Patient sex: M
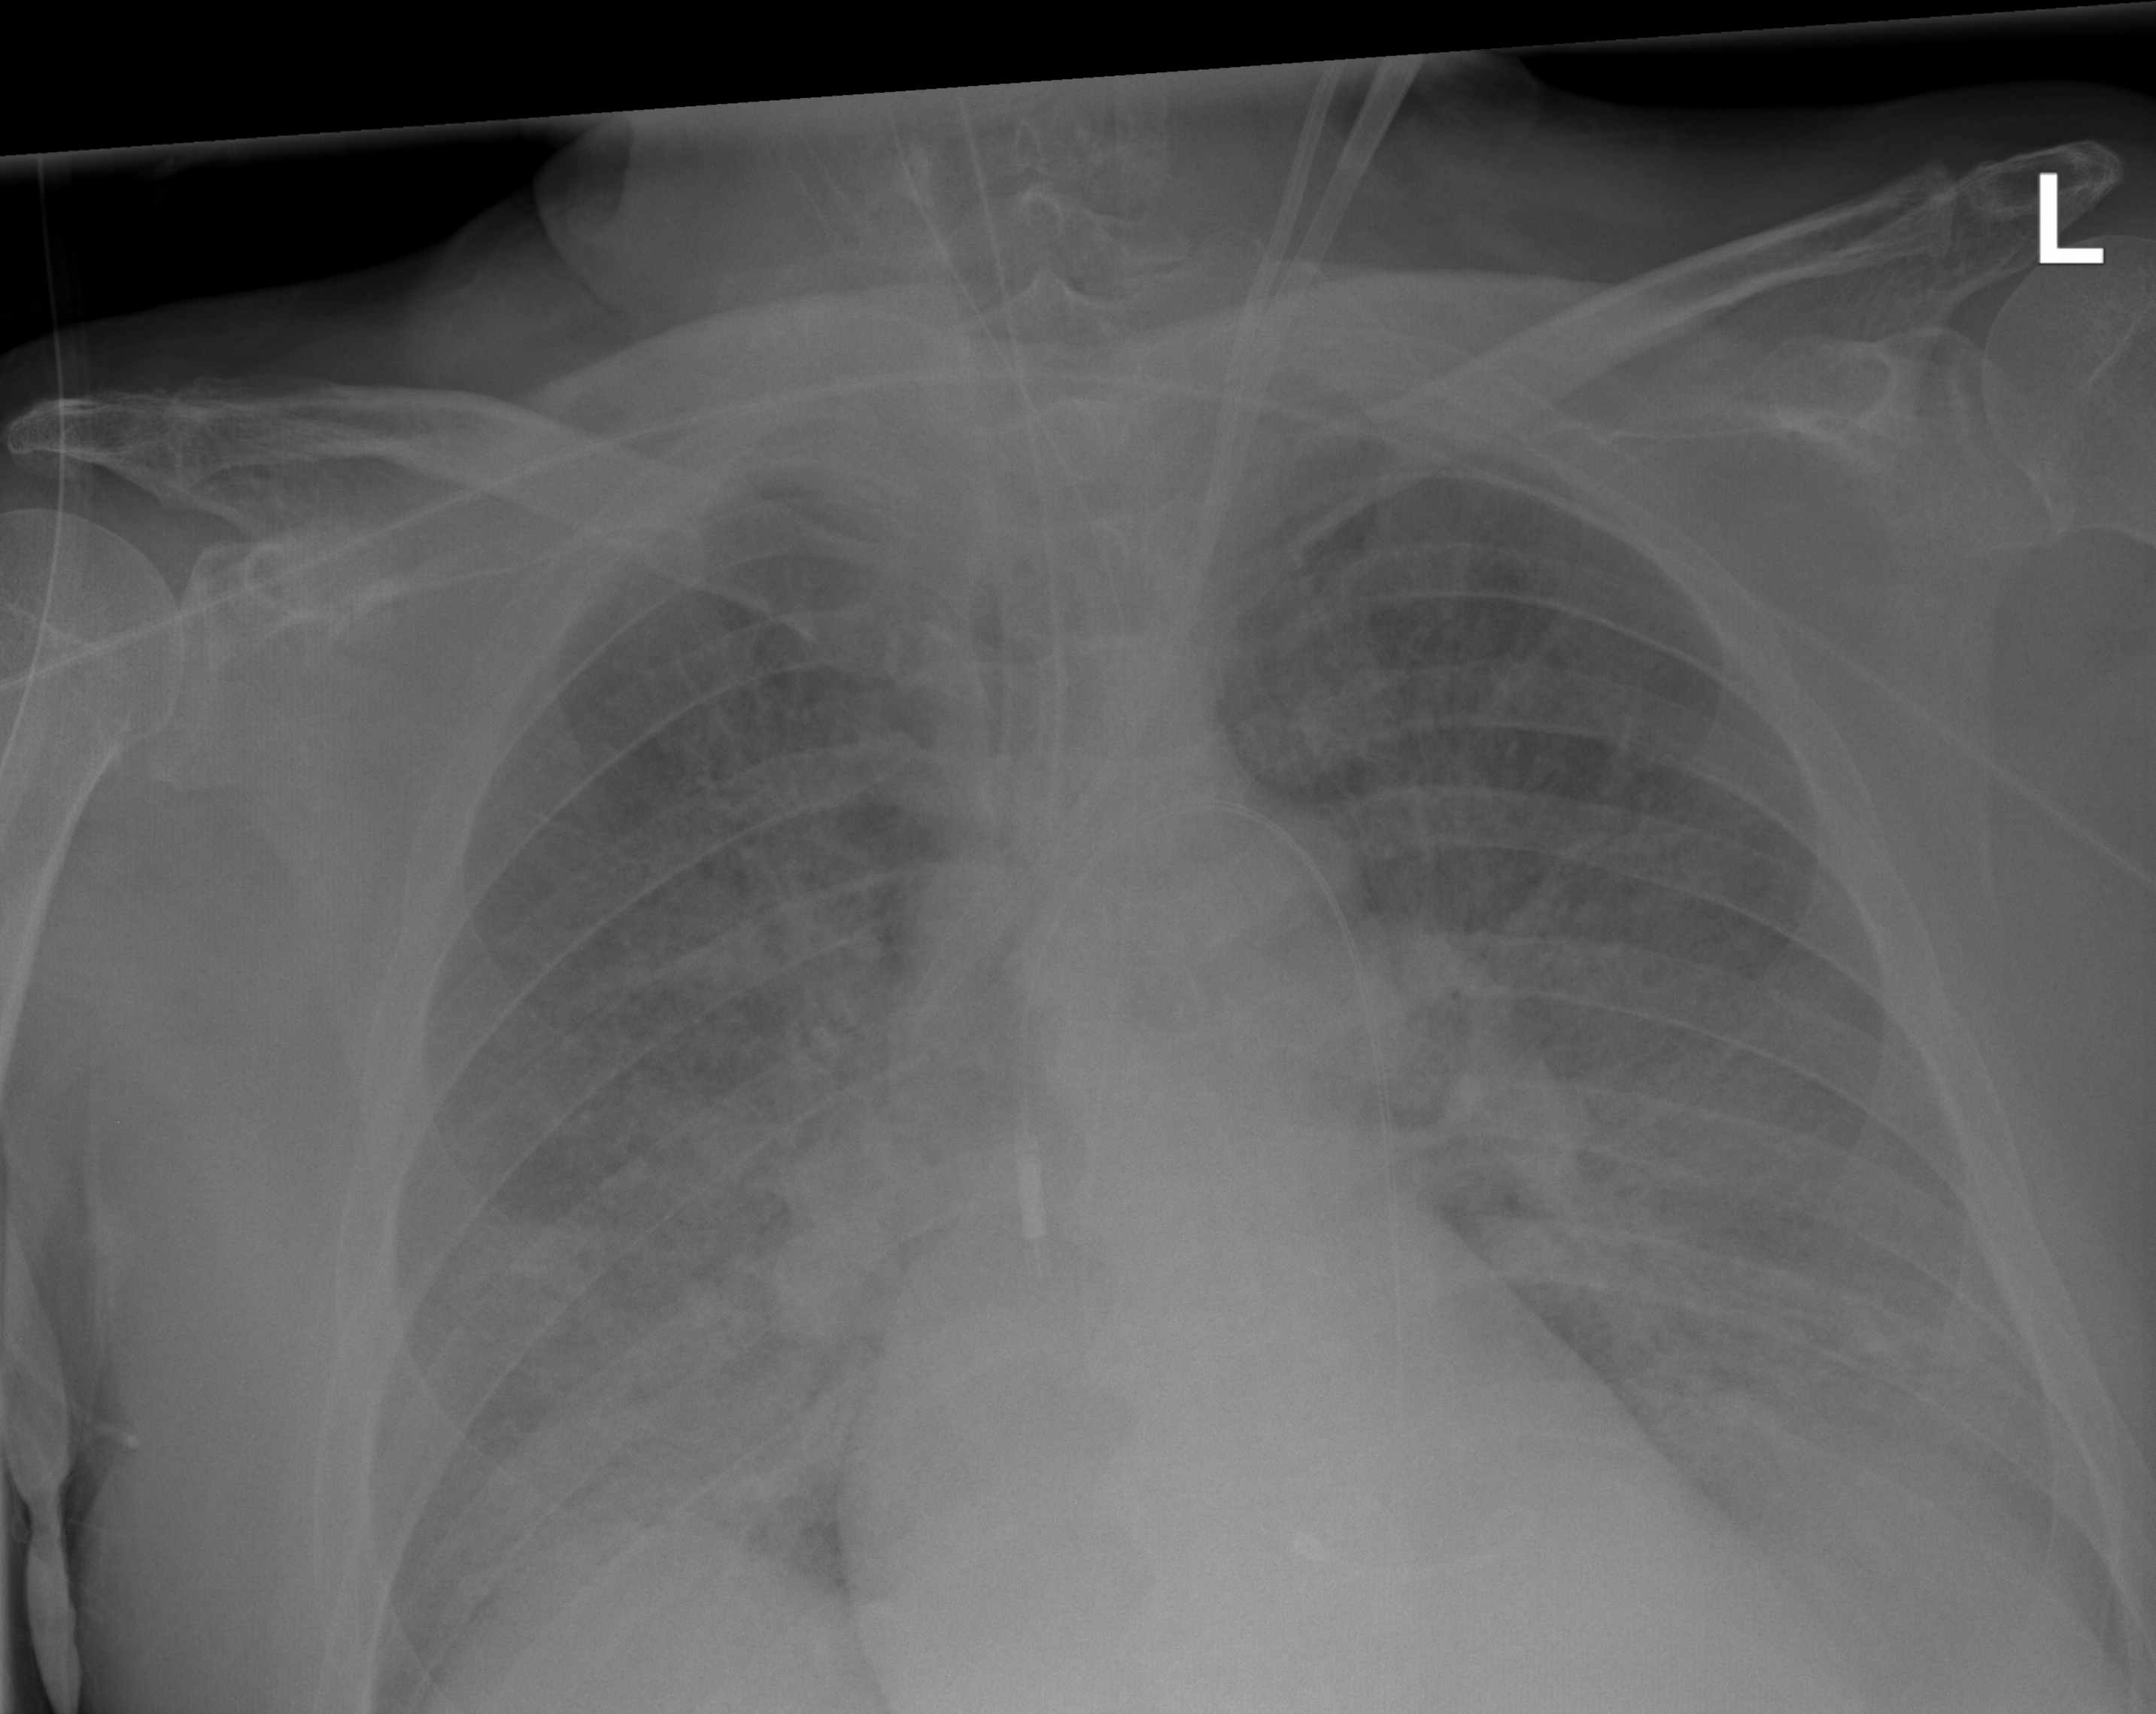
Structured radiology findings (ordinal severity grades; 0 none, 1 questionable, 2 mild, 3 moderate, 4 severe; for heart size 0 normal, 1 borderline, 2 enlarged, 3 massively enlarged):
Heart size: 1
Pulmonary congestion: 2
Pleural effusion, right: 3
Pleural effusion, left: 2
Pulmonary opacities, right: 2
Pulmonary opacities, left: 2
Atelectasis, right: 3
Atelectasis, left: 2